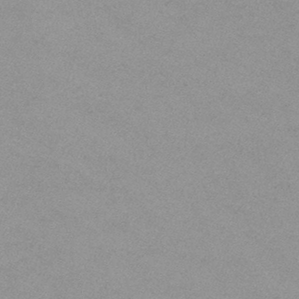
Label: frost